Question: I am coding a application which needs a custom buttons in QMessageBox. i managed to create an example in QT designer which is given below.

i wanted to do this in a QMessageBox.
I am using python 2.6.4 and PyQt4. please, can any one help.
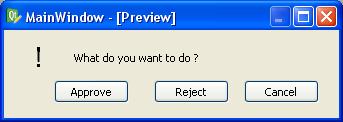
Answer: Here is an example of building a custom message box from the ground up.
'''
import sys
from PyQt4 import QtCore, QtGui
class Example(QtGui.QDialog):
def __init__(self, parent=None):
super(Example, self).__init__(parent)
msgBox = QtGui.QMessageBox()
msgBox.setText('What to do?')
msgBox.addButton(QtGui.QPushButton('Accept'), QtGui.QMessageBox.YesRole)
msgBox.addButton(QtGui.QPushButton('Reject'), QtGui.QMessageBox.NoRole)
msgBox.addButton(QtGui.QPushButton('Cancel'), QtGui.QMessageBox.RejectRole)
ret = msgBox.exec_()
if __name__ == "__main__":
app = QtGui.QApplication(sys.argv)
ex = Example()
ex.show()
sys.exit(app.exec_())
'''